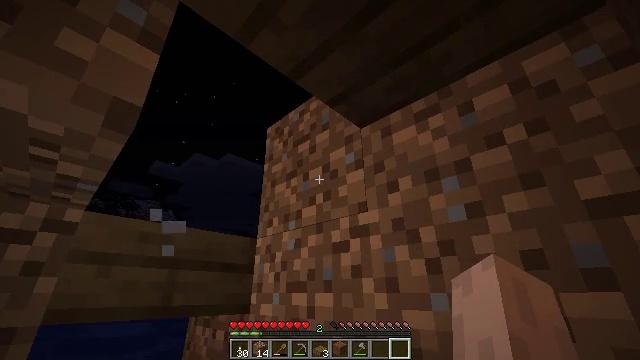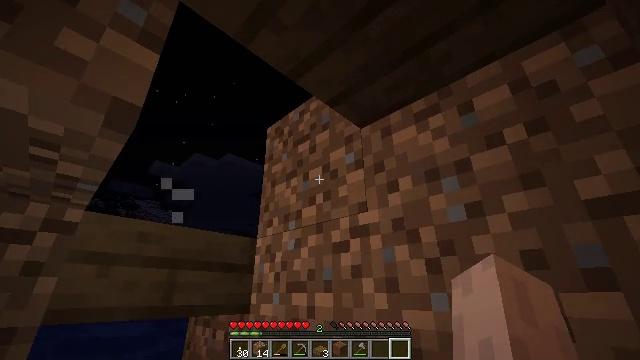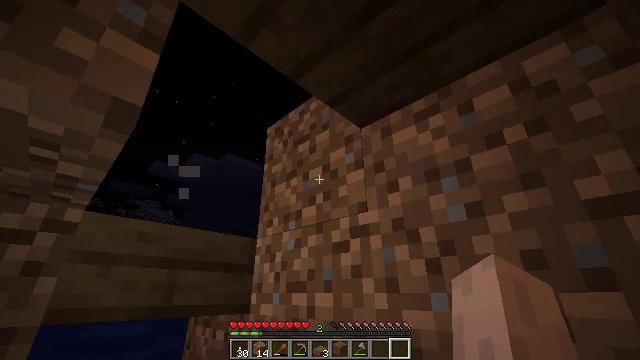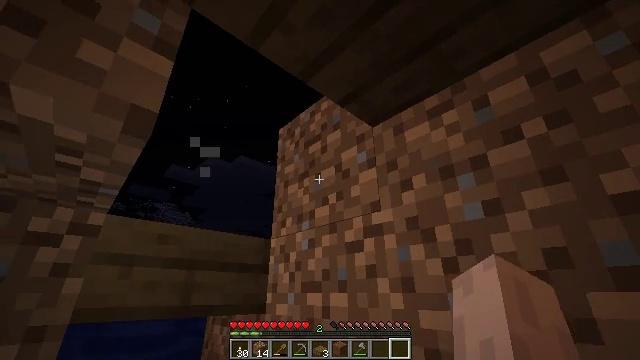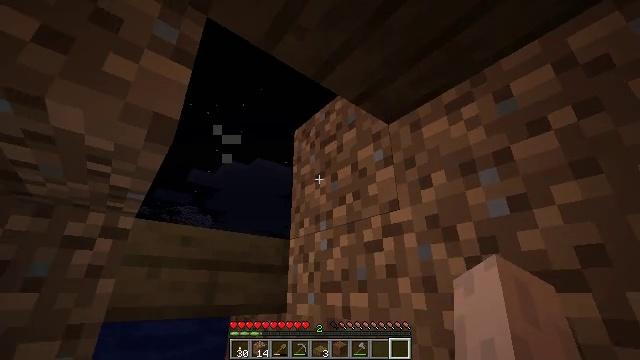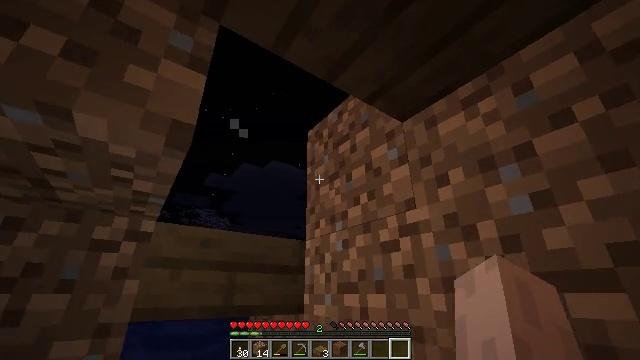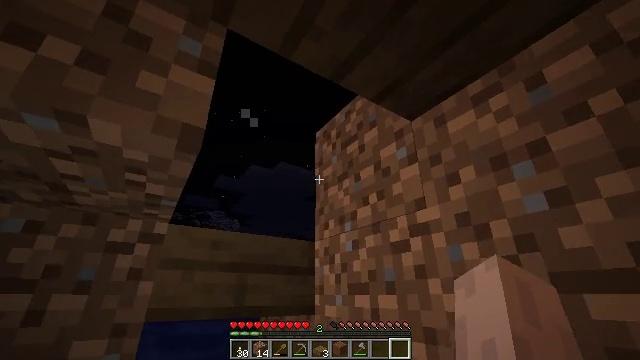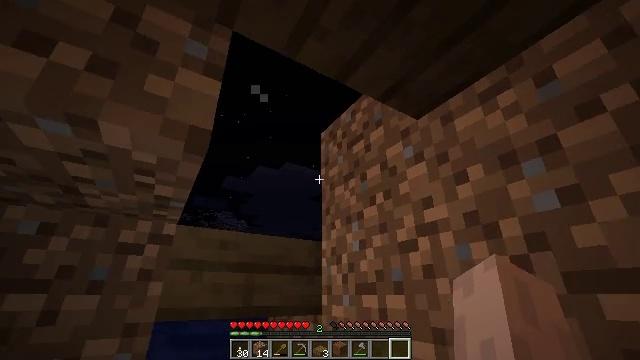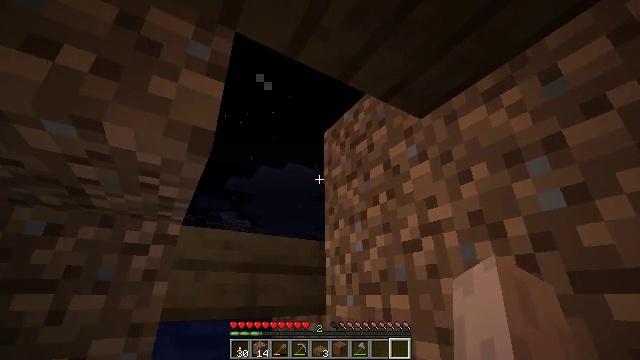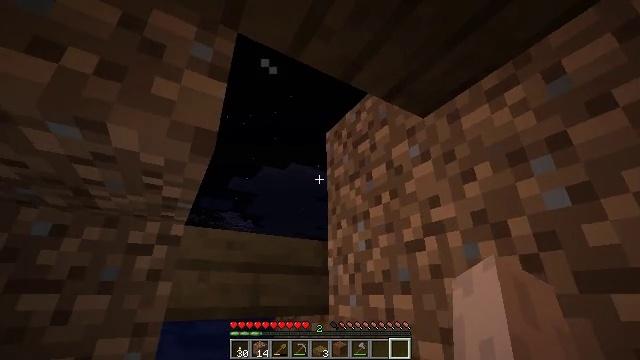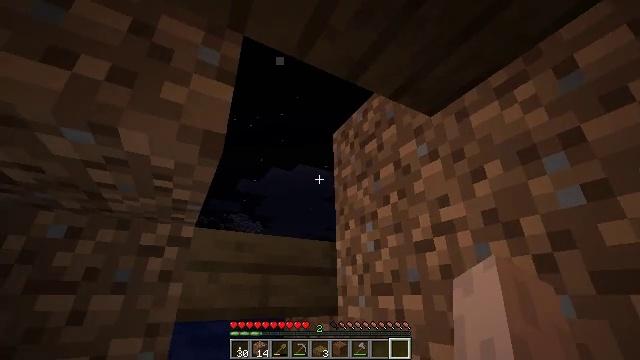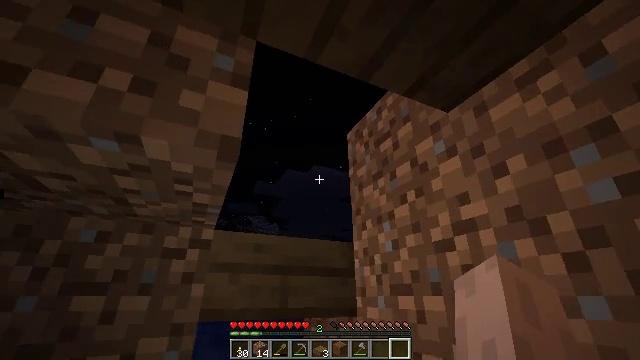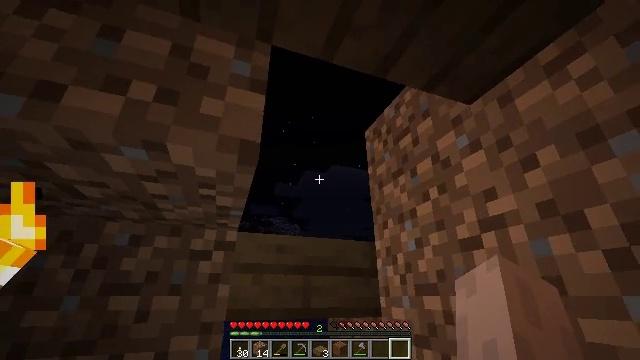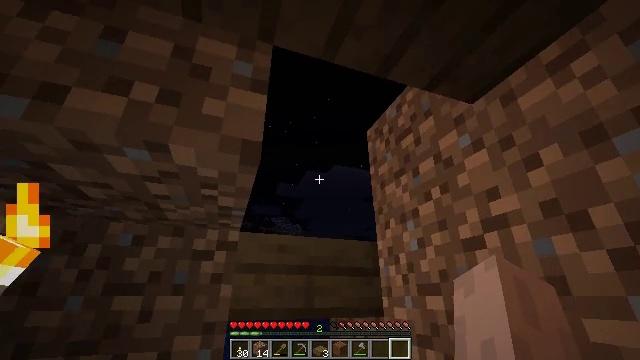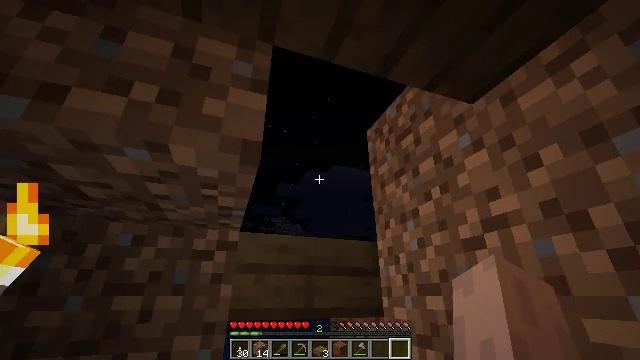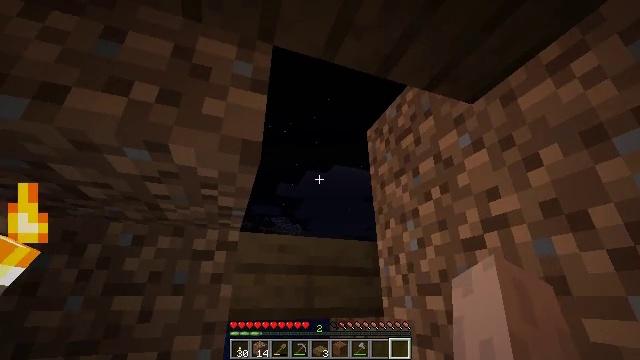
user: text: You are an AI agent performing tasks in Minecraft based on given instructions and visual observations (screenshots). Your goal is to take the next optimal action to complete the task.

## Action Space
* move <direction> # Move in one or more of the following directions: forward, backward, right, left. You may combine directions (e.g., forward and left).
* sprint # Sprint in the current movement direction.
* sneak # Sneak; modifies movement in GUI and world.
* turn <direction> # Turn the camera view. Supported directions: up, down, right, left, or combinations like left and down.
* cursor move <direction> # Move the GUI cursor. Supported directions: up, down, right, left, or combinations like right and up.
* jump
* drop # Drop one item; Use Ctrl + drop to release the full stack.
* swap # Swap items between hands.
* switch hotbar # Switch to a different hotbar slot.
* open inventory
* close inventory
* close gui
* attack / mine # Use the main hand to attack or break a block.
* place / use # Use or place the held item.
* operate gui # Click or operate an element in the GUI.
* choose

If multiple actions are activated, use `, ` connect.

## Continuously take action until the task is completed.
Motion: motion action
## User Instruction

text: Break the spruce slab from a structure.
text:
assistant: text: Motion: no_op
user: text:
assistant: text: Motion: no_op
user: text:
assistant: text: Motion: turn left
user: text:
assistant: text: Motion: turn left
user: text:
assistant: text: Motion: turn left
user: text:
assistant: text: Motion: turn left
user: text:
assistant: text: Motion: turn left
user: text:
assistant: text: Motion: no_op
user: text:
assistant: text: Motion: no_op
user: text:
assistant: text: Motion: turn left
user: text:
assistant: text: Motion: turn left
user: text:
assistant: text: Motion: turn left
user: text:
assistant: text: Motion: no_op
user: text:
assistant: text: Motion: no_op
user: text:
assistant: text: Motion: no_op
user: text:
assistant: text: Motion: no_op
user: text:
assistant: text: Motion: turn down
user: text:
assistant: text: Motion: turn right and down
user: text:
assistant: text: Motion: turn right and down
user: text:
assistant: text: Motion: turn down
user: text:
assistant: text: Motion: turn down
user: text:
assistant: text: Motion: turn down
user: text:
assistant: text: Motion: no_op
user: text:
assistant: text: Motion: no_op
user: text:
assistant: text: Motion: no_op
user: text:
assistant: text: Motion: no_op
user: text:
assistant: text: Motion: no_op
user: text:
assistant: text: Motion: no_op
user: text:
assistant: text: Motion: no_op
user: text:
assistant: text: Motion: no_op